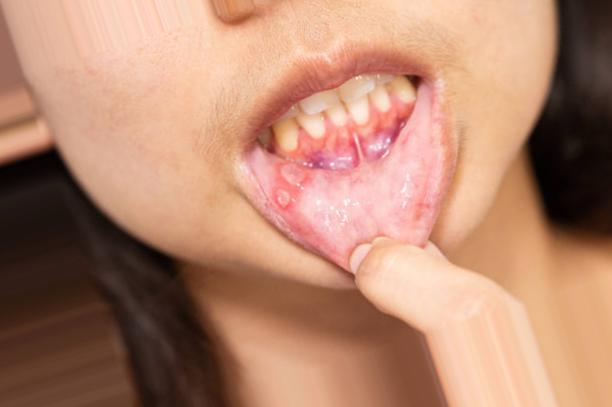
Condition: Mouth Ulcer